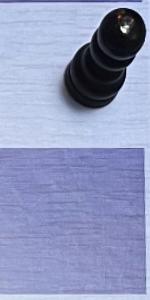
Label: Empty